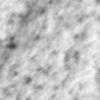
Label: no_change